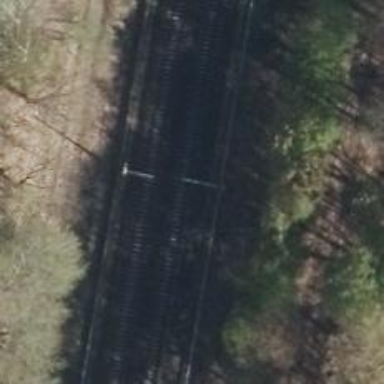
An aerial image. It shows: Railway milestone with catenary mast.